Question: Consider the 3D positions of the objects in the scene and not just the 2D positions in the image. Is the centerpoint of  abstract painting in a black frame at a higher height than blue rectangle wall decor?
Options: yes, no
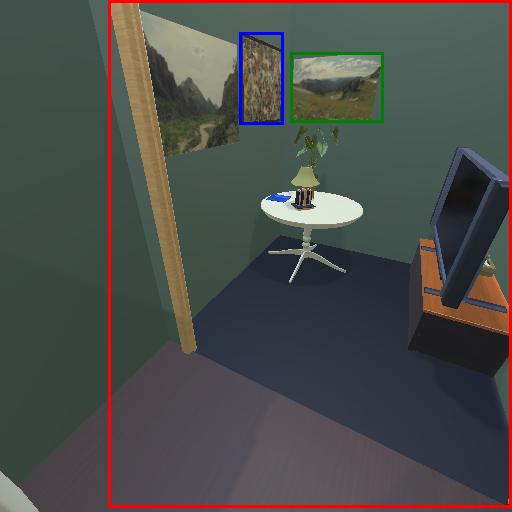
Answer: yes